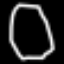
Label: octagon